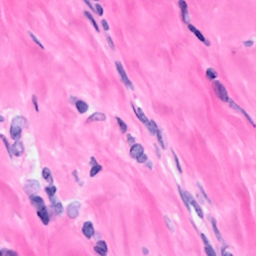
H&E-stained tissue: Breast